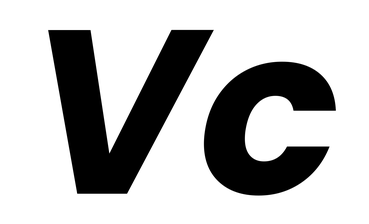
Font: Poppins-BoldItalic